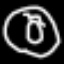
Label: donut